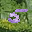
Label: 5